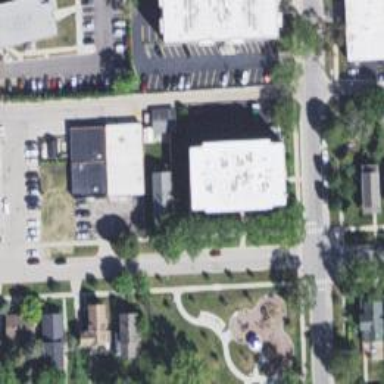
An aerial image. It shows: Alleyway designated as service road.